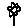
Label: flower